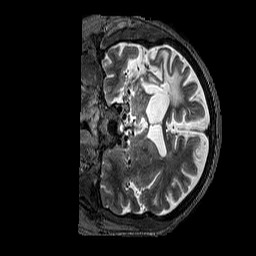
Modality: T2w
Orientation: coronal
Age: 57
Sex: male
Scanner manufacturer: siemens
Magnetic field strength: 3 T
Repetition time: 3.2 s
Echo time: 0.567 s